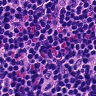
Metastatic tissue present: no